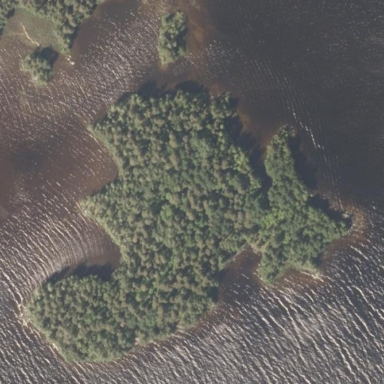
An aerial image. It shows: Island covered in forest.